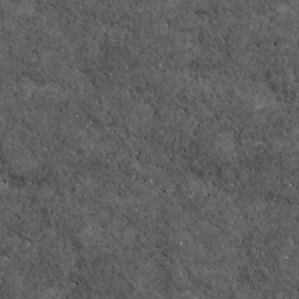
Label: non_frost